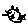
Label: cat